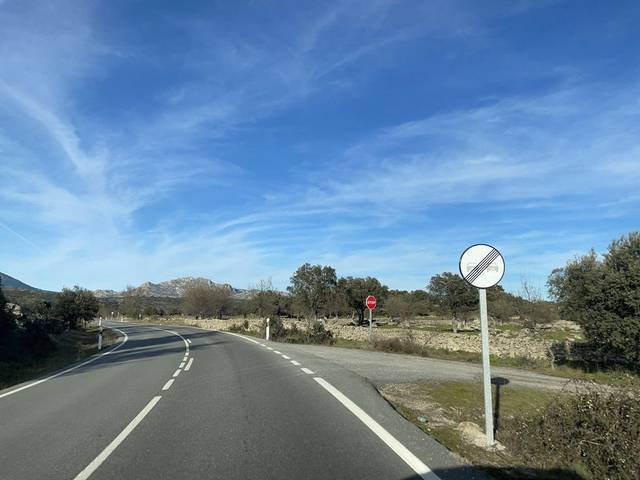
Region: Spain
Coordinates: 40.813, -3.682